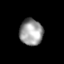
Tissue: skin
Cell type: Epithelial cells
Senescence score: 0.684
Nuclear area (px): 595
Mean DAPI intensity: 156.197